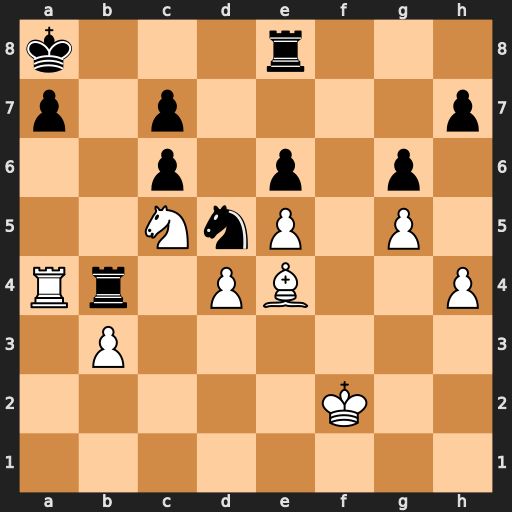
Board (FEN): k3r3/p1p4p/2p1p1p1/2NnP1P1/Rr1PB2P/1P6/5K2/8
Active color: w
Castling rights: -
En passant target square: -
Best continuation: Bxd5 Rxa4 Bxc6+